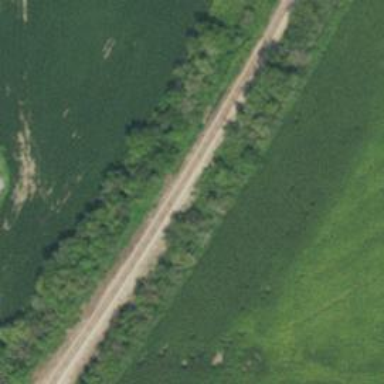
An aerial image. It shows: Railway track.